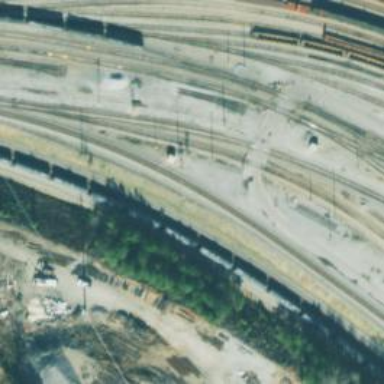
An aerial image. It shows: Railway siding with rails.